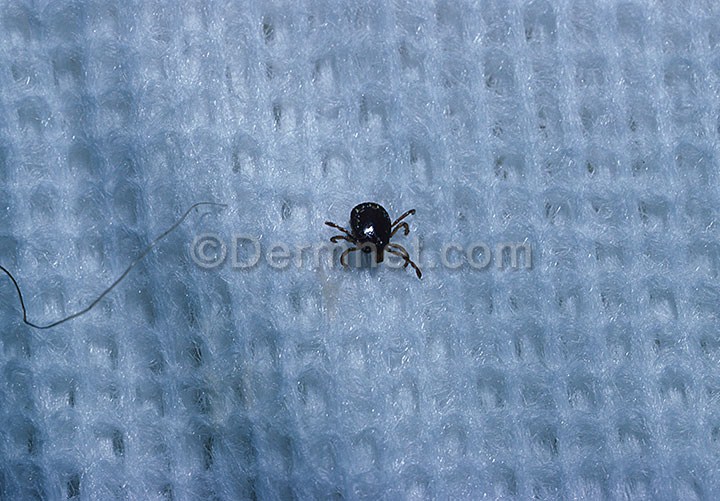
Disease: Scabies Lyme Disease and other Infestations and Bites